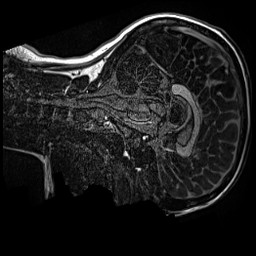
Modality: MP2RAGE
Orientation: sagittal
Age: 11
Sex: female
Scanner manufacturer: siemens
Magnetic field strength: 3 T
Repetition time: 4 s
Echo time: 0.00299 s